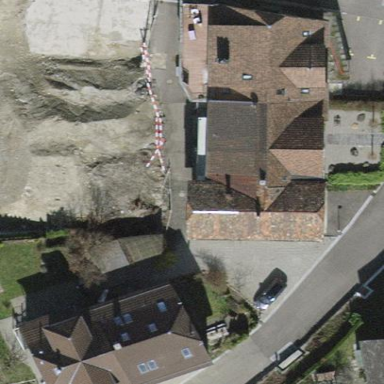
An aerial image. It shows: Gabled roof house.